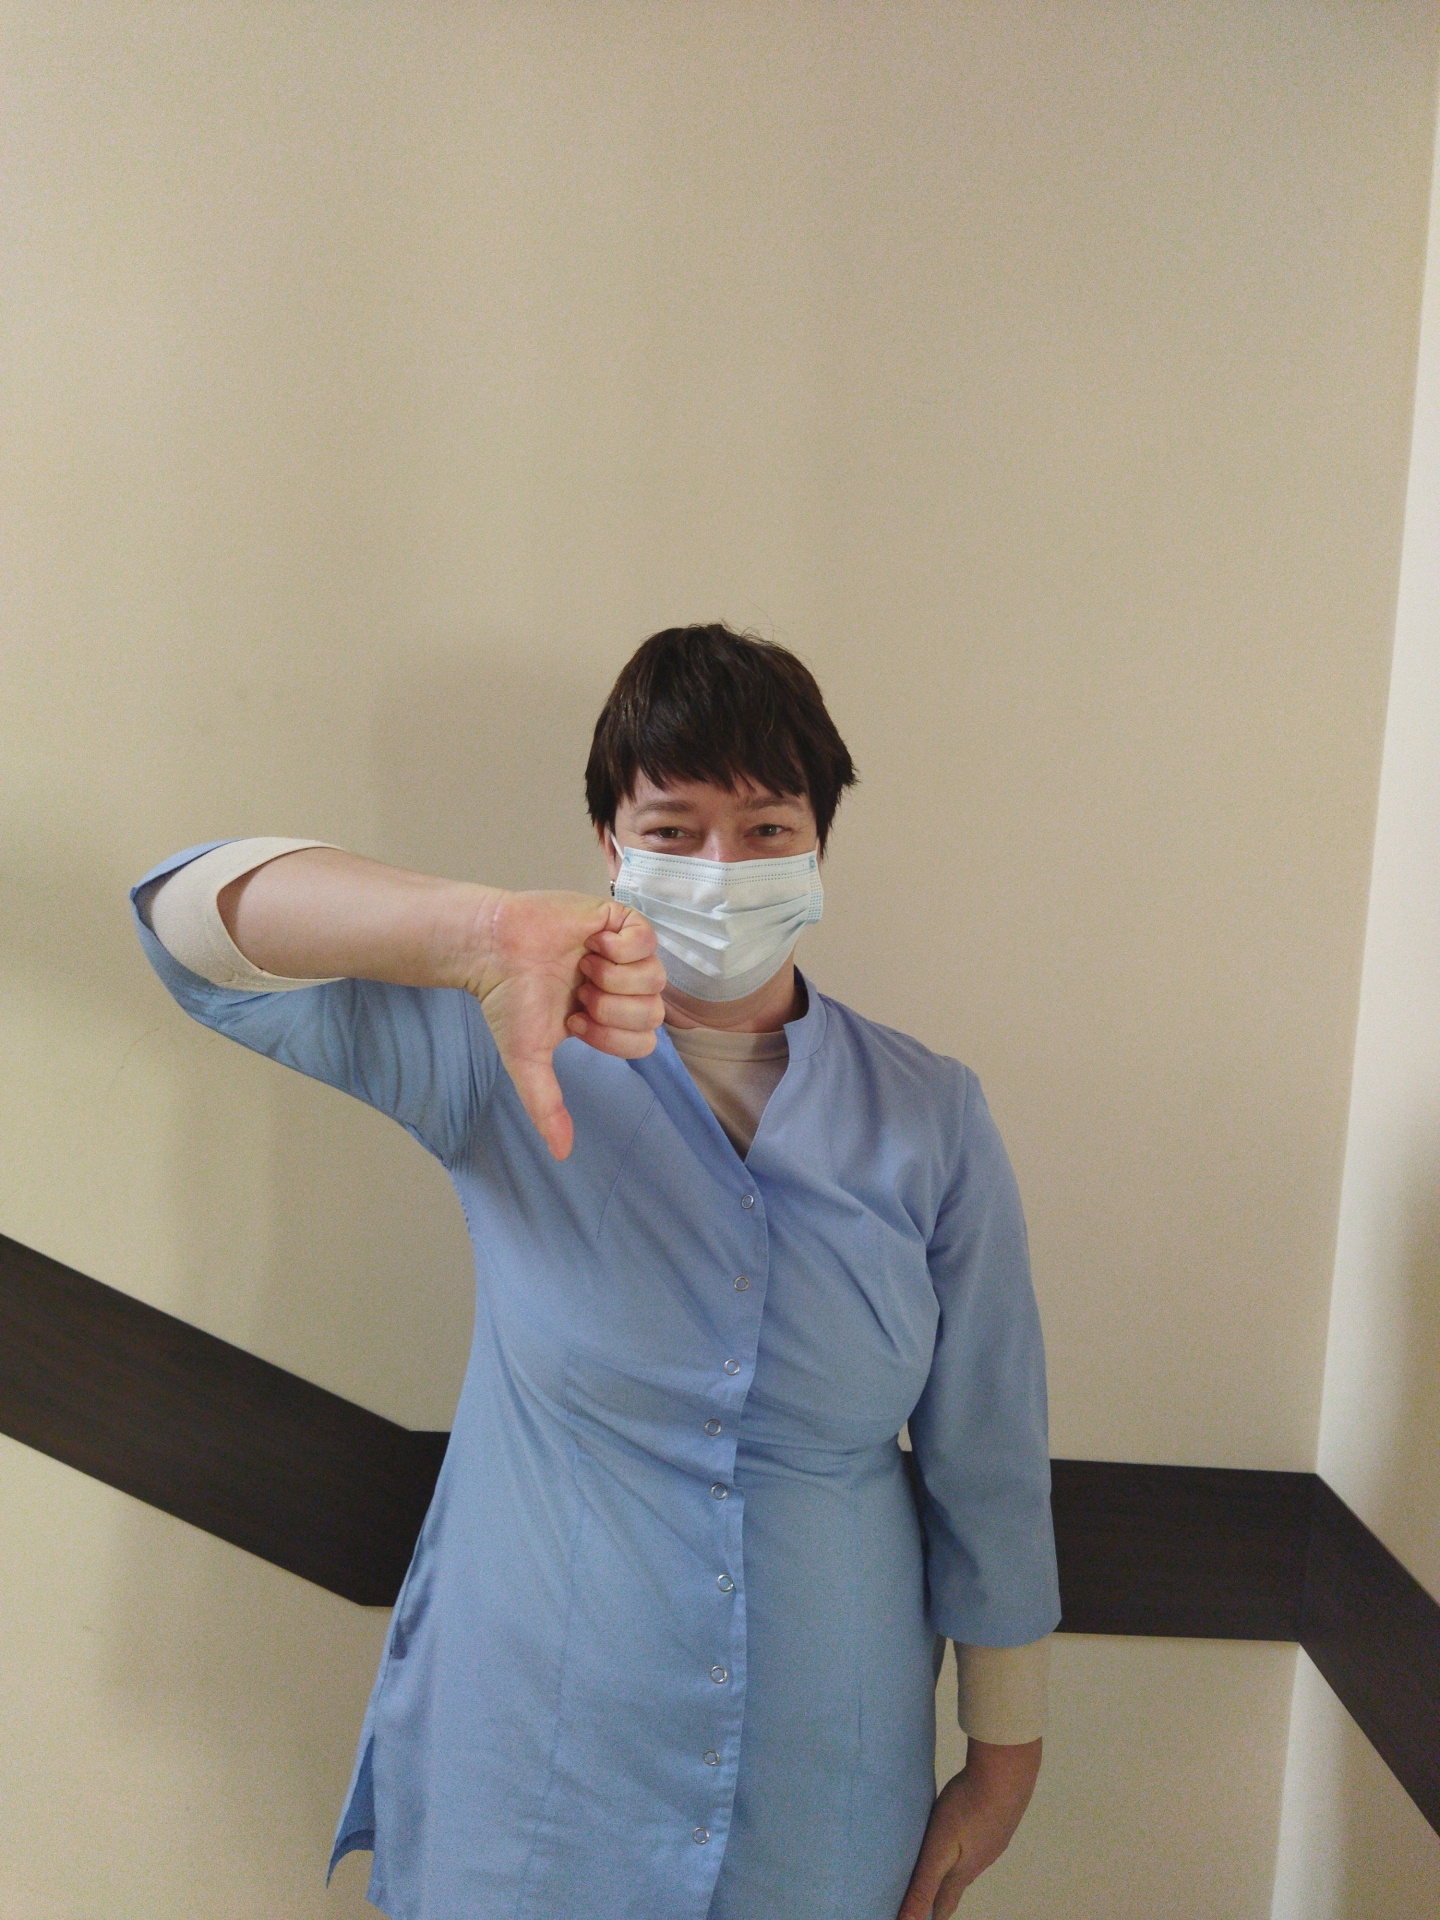
Label: clear